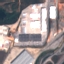
Land use / land cover class: Industrial